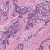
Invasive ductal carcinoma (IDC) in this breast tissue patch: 1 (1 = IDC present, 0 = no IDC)